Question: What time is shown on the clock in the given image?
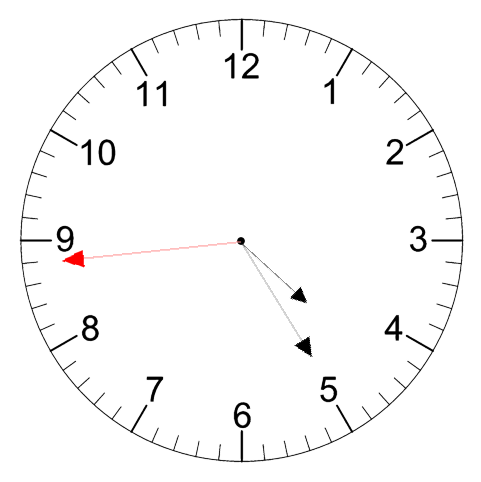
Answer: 04:24:44